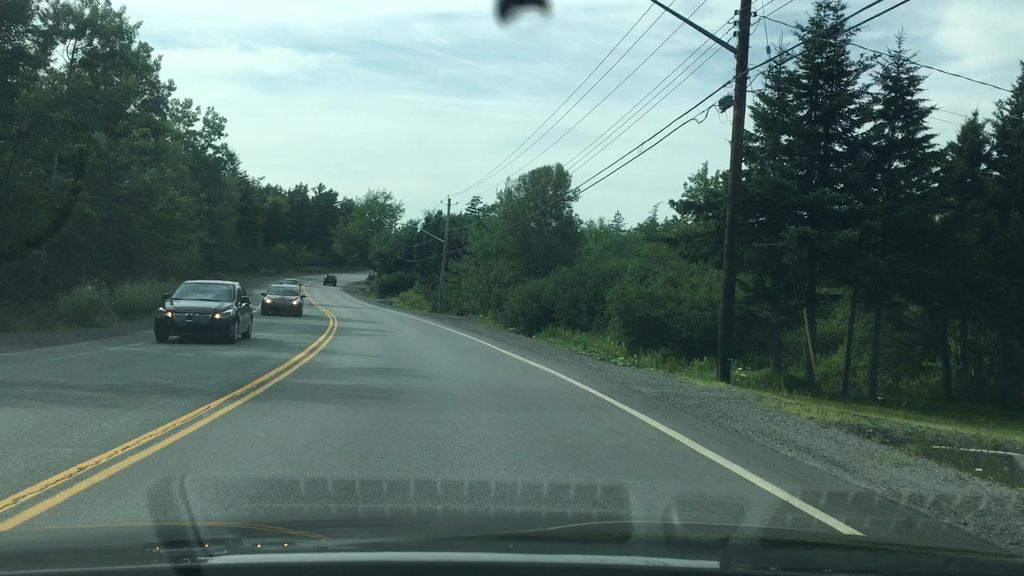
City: halifax